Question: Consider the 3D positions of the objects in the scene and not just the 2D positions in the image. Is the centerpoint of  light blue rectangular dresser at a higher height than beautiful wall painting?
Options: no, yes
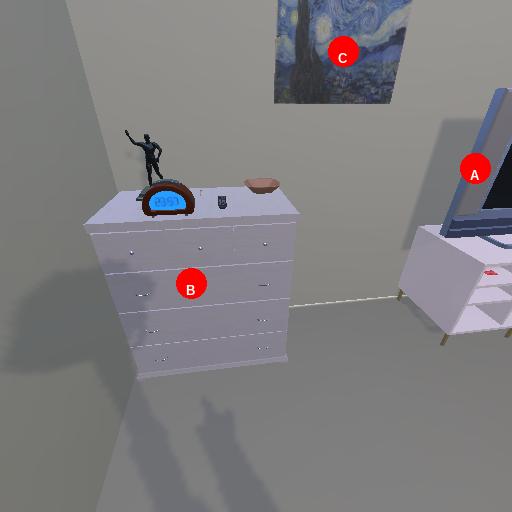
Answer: no